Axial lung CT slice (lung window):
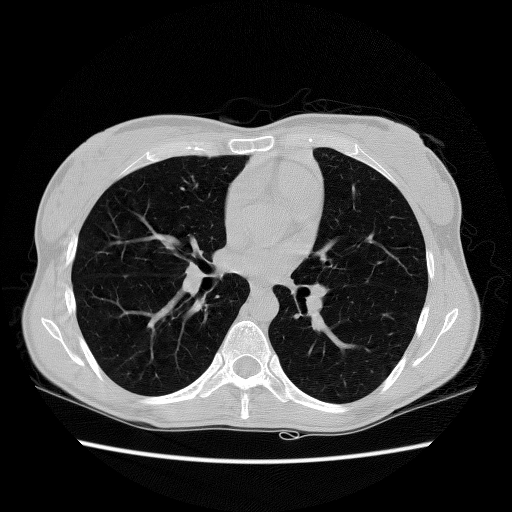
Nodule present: no